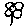
Label: flower